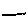
Label: line